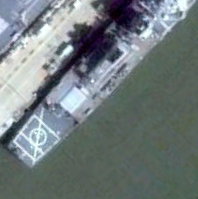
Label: destroyer